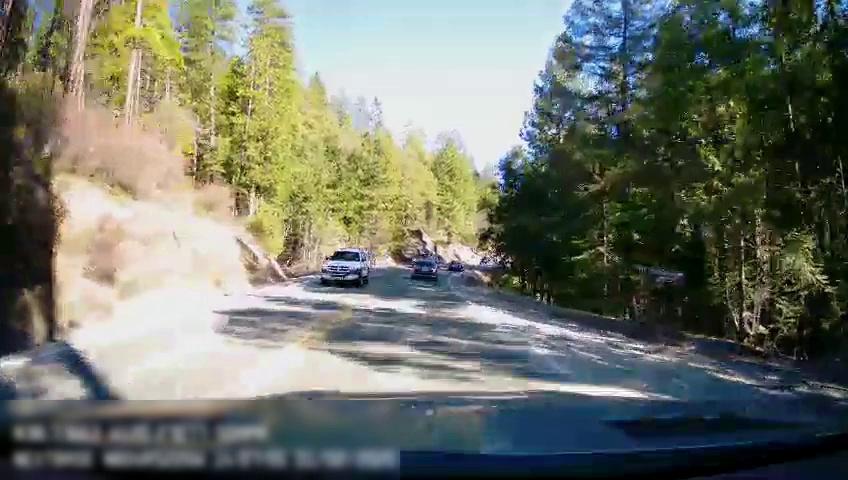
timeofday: Day
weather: Sunny
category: Drivable Space
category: Vehicles | Car
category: Vehicles | SUV
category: Vehicles | Car
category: Lanes | Opposite Lane
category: Lanes | Current Lane